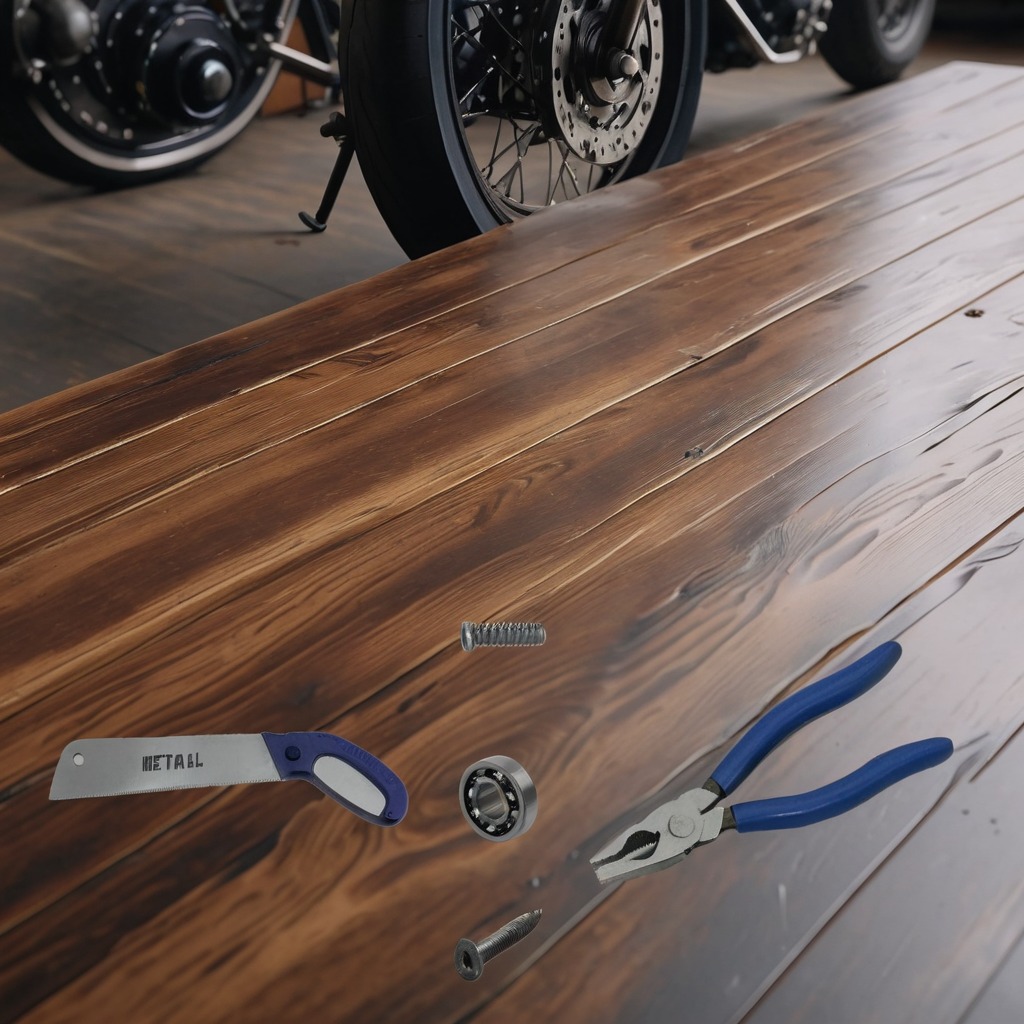
A ball bearing, a machine screw, pliers, a coiled metal spring, and a handheld metal saw are lying on the oil-spilled wooden table.